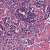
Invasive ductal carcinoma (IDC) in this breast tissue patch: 0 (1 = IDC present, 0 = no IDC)